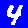
Digit: 4